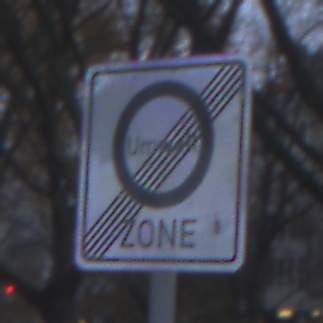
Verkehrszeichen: EndeUmweltzone
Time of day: SunriseSunset
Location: Outdoor (Urban)
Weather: PartlyCloudy
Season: NotSpecified
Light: Natural